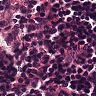
Metastatic tissue present: no